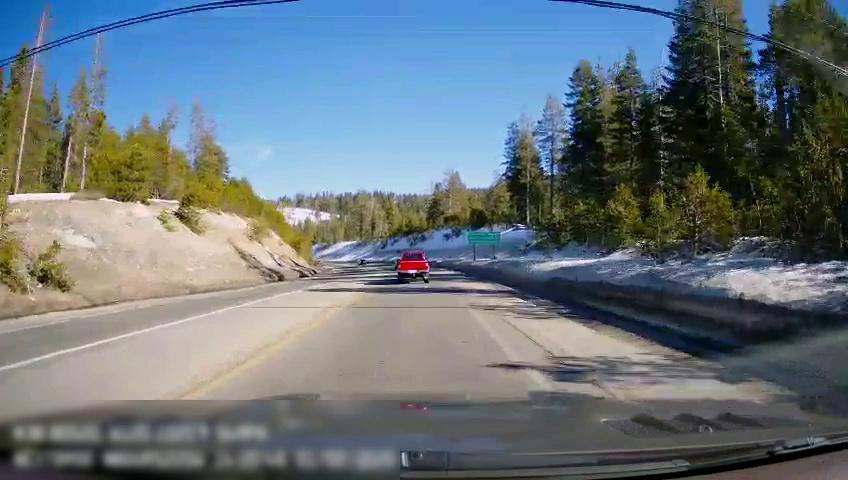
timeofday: Day
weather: Sunny
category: Drivable Space
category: Vehicles | Truck
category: Lanes | Current Lane
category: Lanes | Alternate Lane
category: Lanes | Current Lane
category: Lanes | Opposite Lane
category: Traffic | Signs